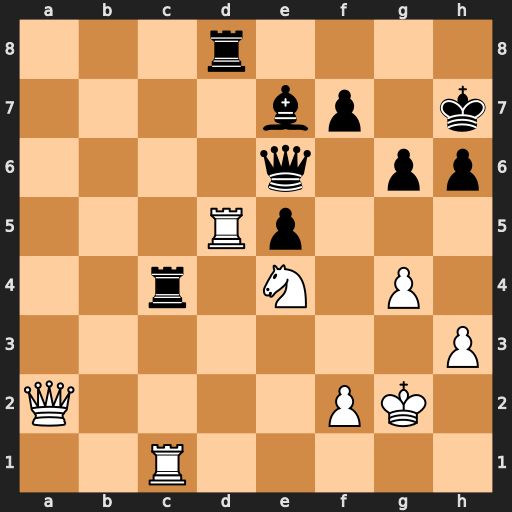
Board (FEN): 3r4/4bp1k/4q1pp/3Rp3/2r1N1P1/7P/Q4PK1/2R5
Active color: w
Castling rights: -
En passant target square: -
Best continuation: Rxd8 Rxc1 Qxe6 fxe6 Rd7 Kg8 Rxe7